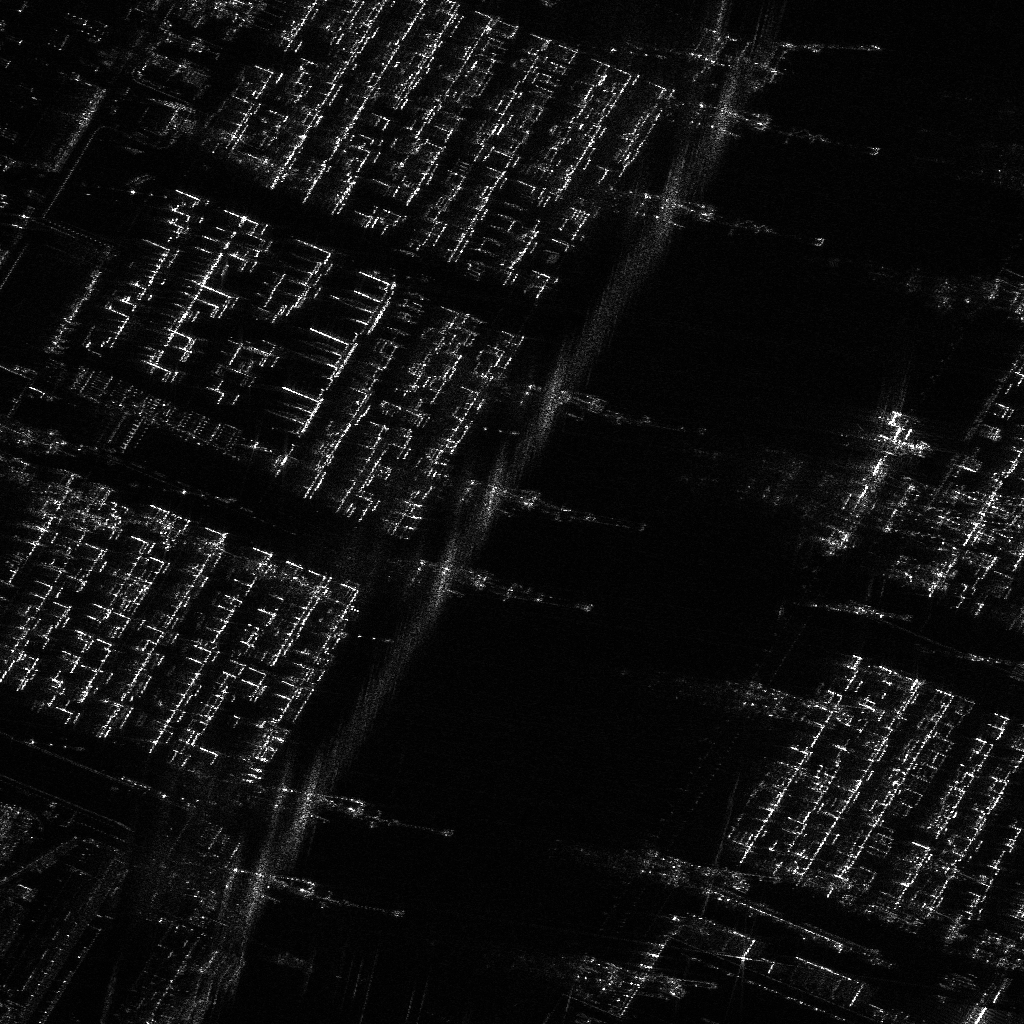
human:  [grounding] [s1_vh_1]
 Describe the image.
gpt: In the satellite image, there is  <ref>1 medium ore-oil </ref> <box>[[82, 41, 85, 54, 29]]</box> located at right.